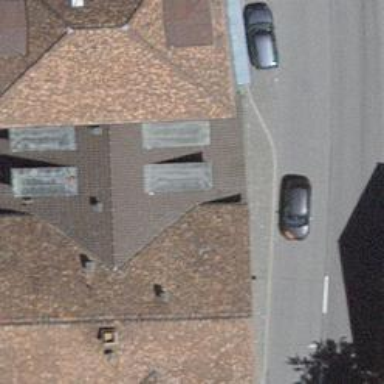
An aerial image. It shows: Restaurant.